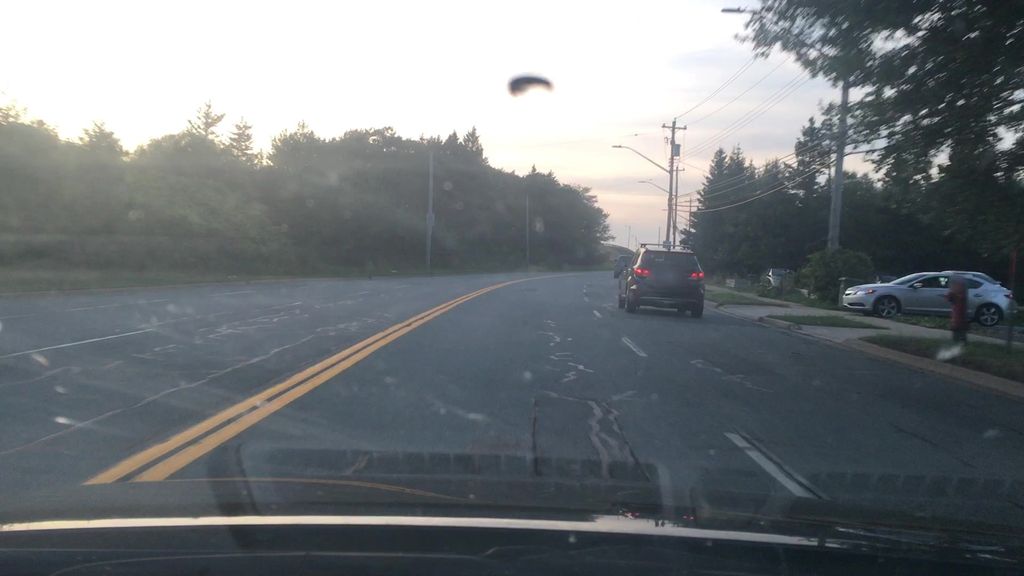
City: halifax